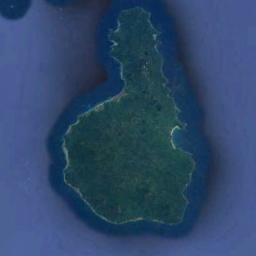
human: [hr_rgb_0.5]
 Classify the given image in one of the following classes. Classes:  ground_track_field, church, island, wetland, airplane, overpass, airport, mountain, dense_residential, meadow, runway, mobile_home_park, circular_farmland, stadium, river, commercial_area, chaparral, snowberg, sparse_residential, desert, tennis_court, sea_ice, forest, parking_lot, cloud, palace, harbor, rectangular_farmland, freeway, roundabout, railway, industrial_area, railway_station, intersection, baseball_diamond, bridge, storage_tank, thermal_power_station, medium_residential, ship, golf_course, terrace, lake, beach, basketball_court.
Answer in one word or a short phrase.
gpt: island